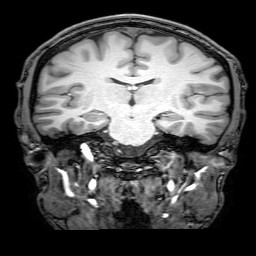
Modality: T1w
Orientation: sagittal
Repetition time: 0.00828 s
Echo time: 0.00388 s